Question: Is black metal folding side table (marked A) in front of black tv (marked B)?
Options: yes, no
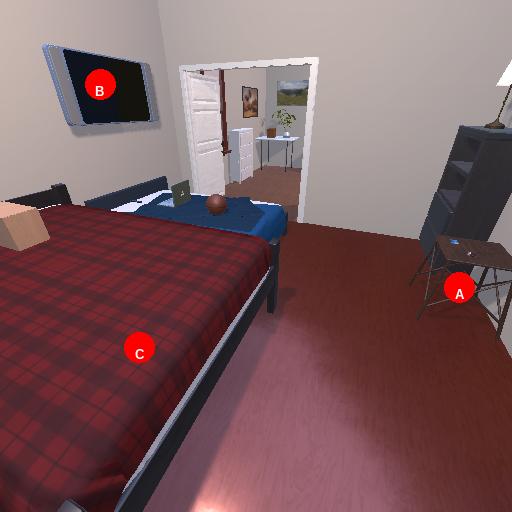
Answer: yes